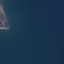
Land use / land cover class: SeaLake